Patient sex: F
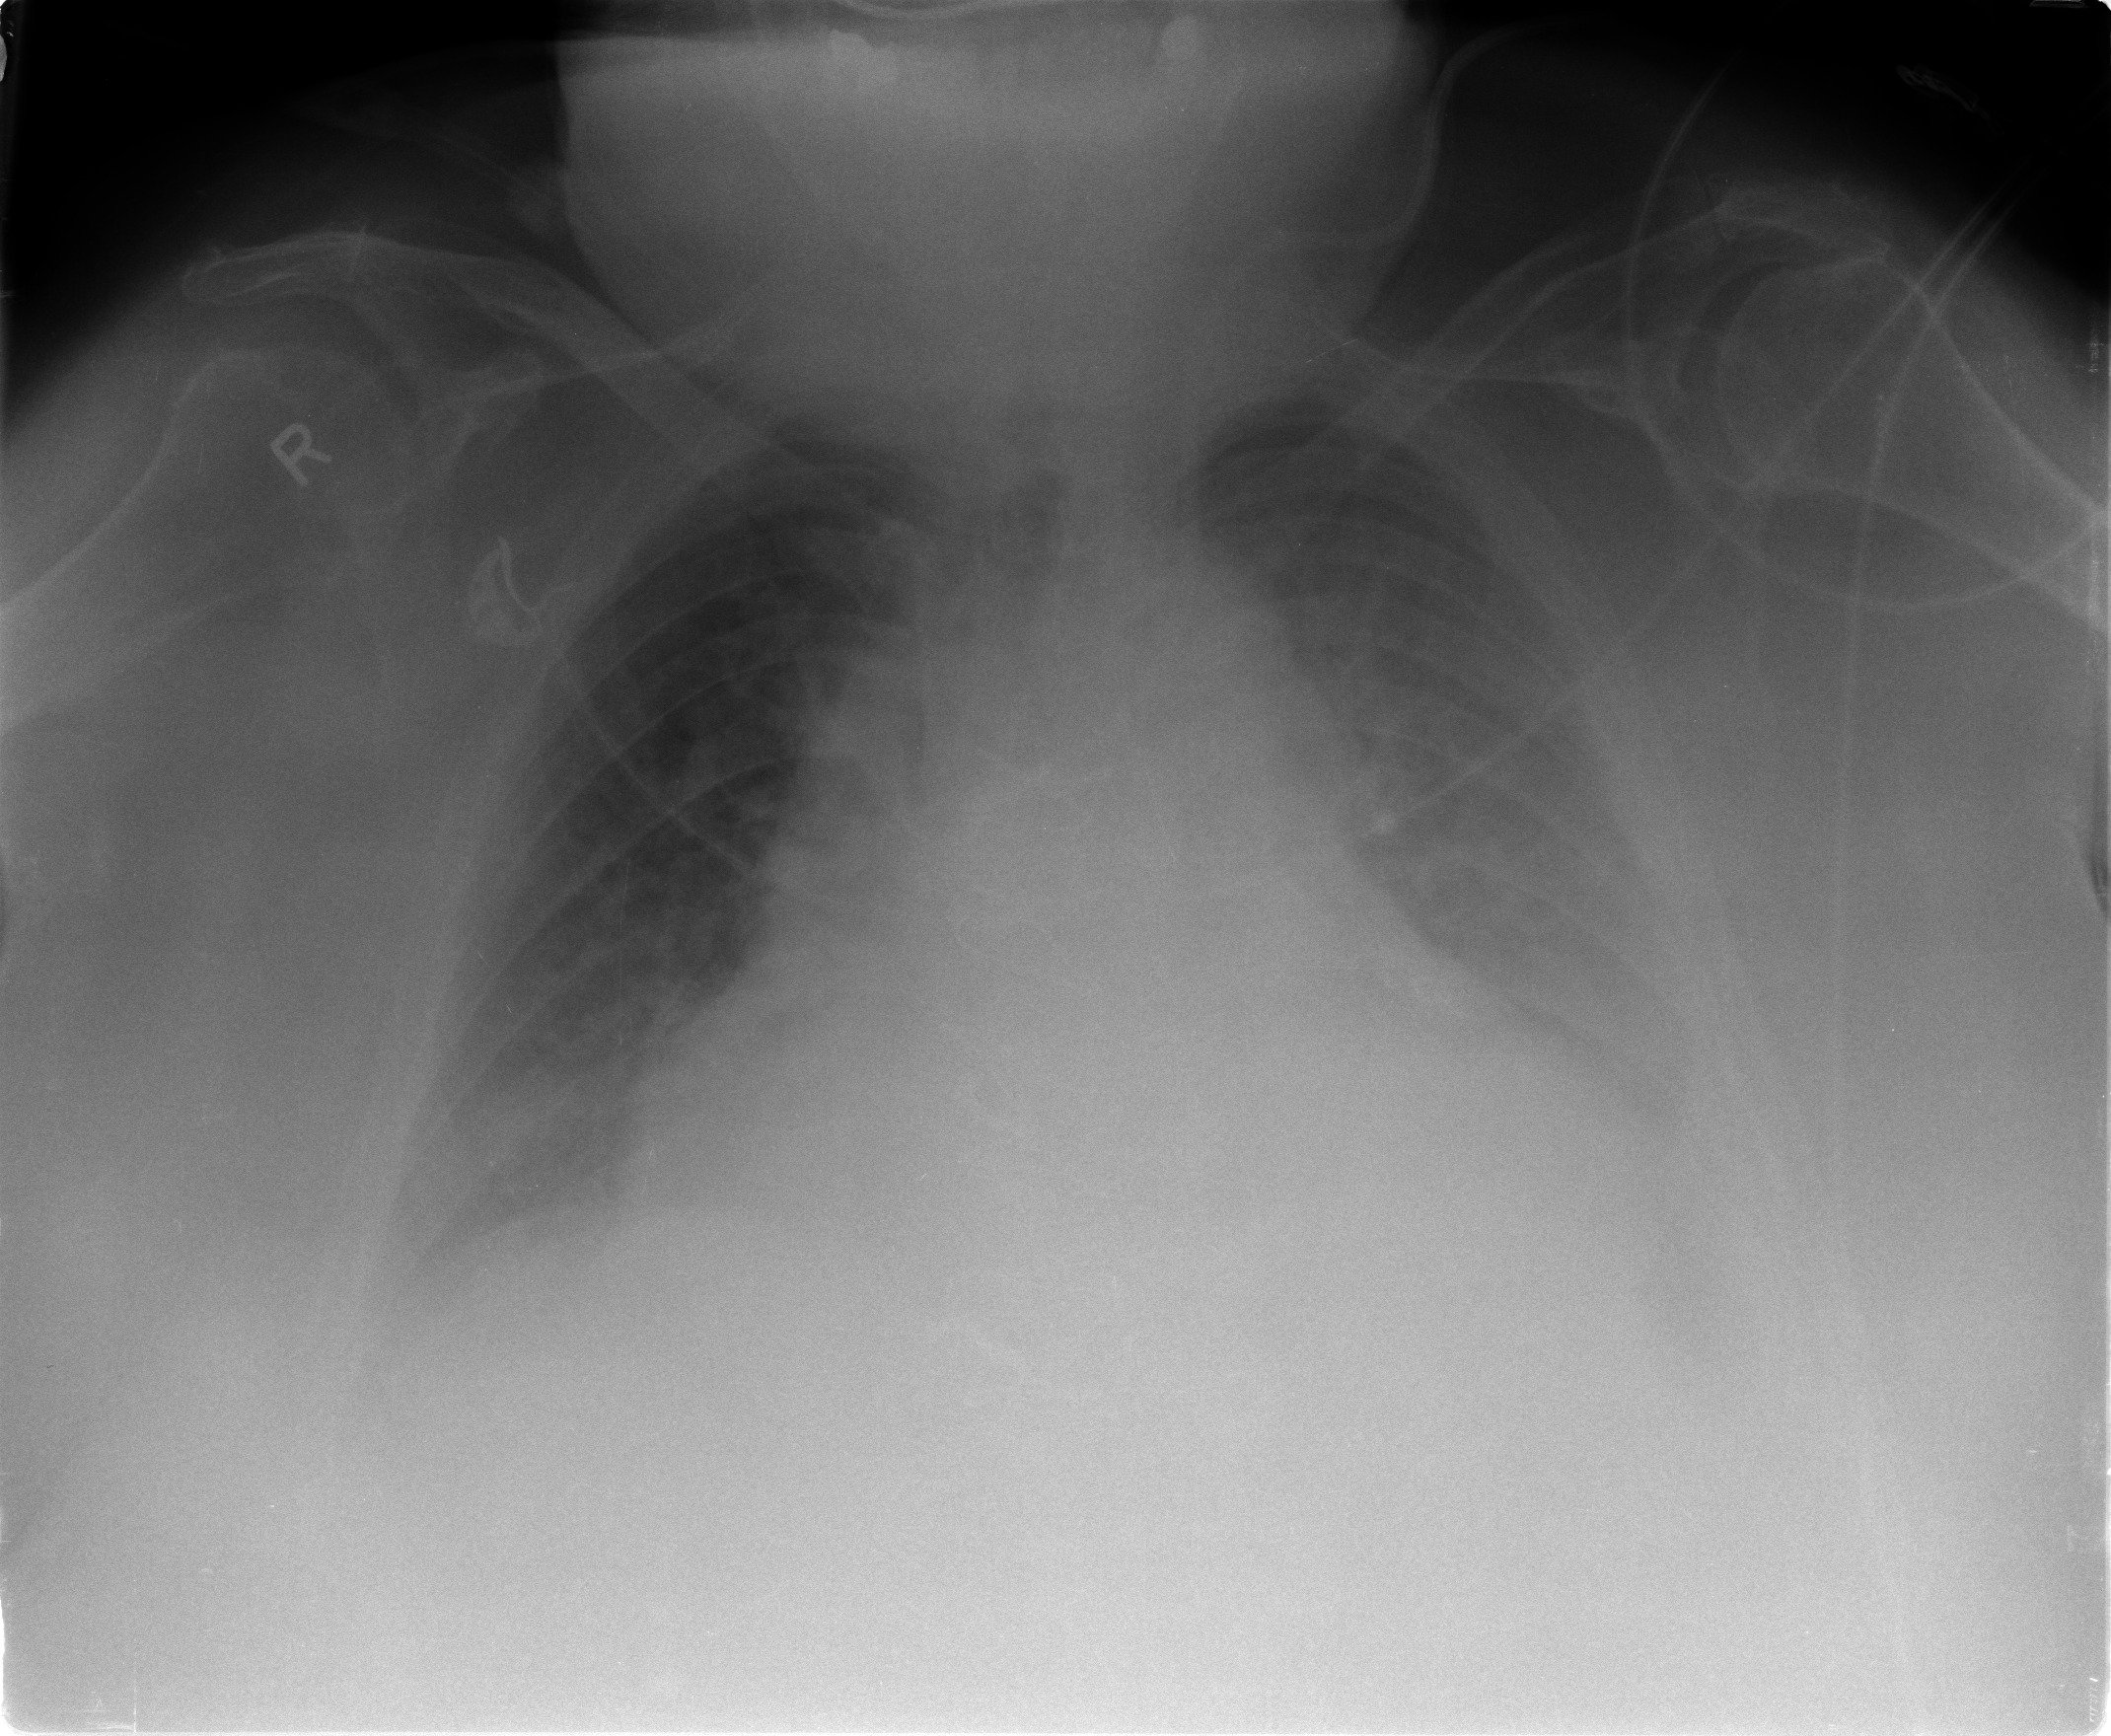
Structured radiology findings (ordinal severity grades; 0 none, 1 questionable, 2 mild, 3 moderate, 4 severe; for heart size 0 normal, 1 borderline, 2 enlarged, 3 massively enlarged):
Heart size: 2
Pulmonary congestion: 3
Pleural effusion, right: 2
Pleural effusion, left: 3
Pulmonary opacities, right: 2
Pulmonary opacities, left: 2
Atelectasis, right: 2
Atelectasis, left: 2